Milling tool wear sample.
Tool blade image: 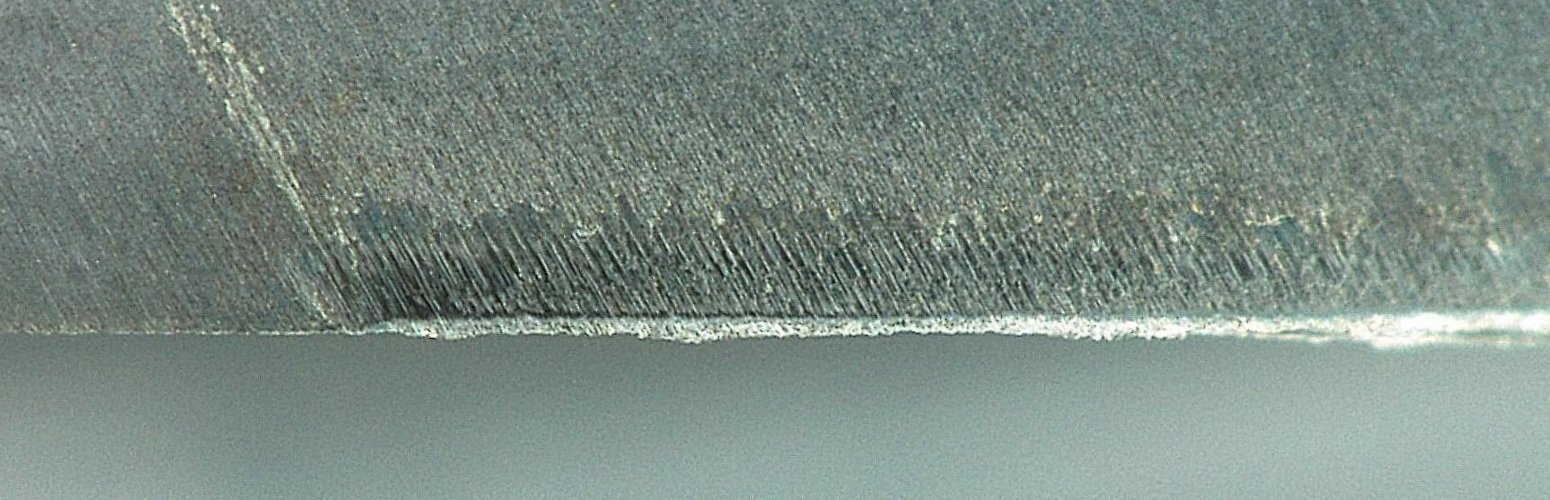
Chip image: 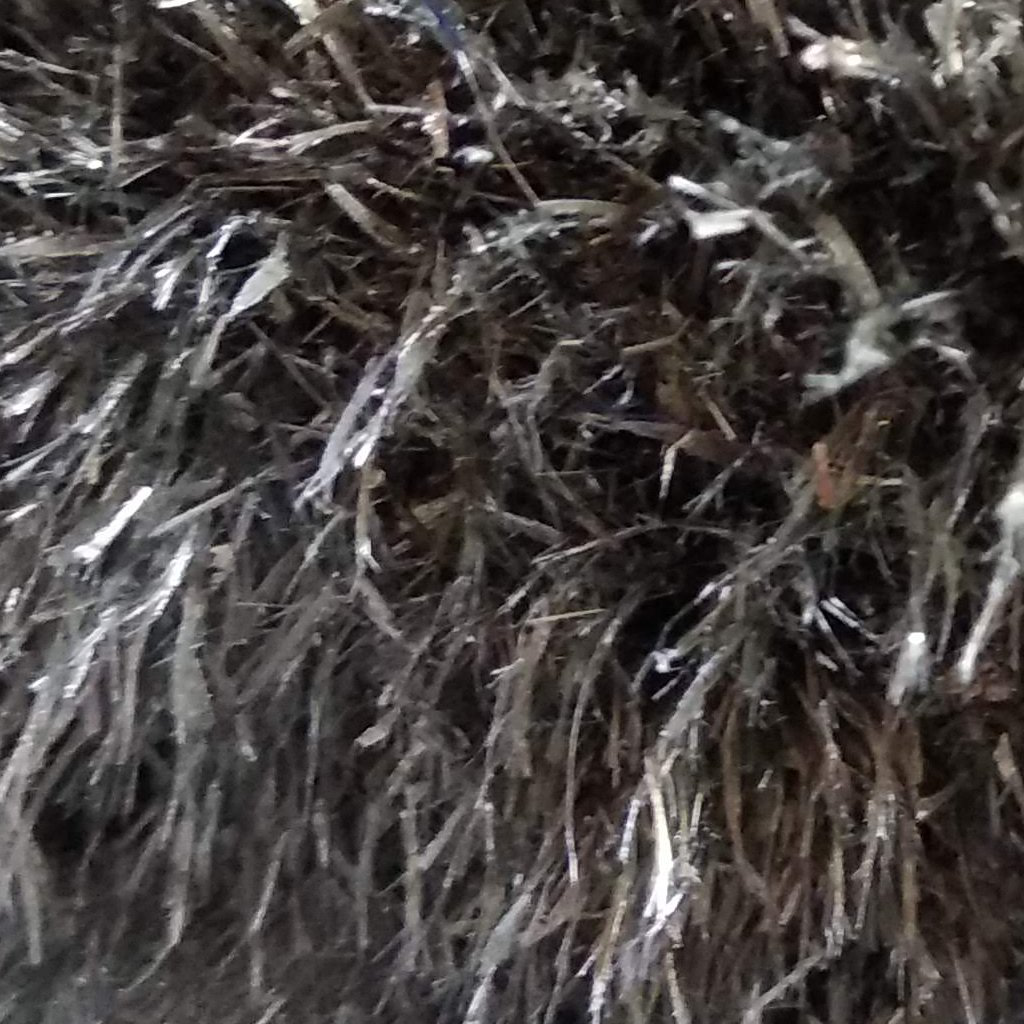
Workpiece image: 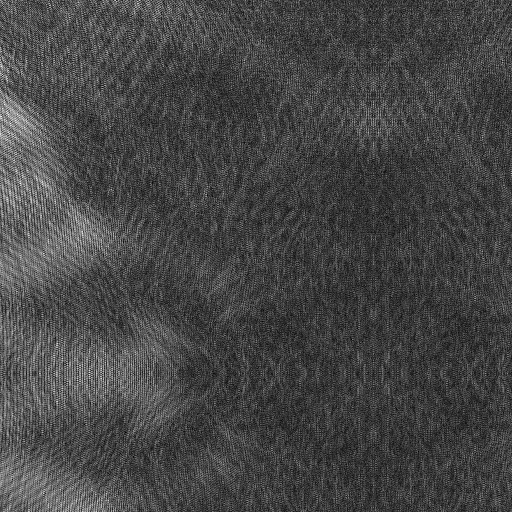
Tool wear state: sharp
Gaps: 8.36
Flank wear: 38.42
Overhang: 27.12
Force-signal Mel-spectrograms (X, Y, Z axes): 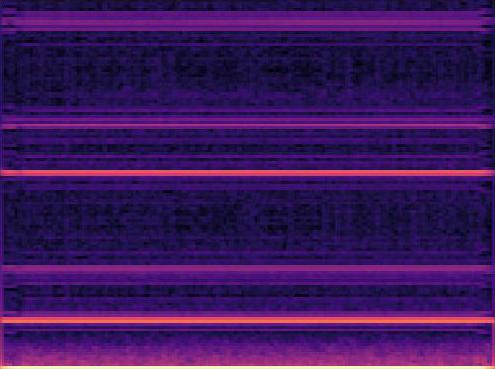 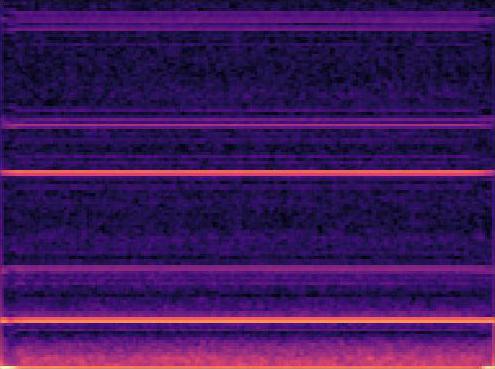 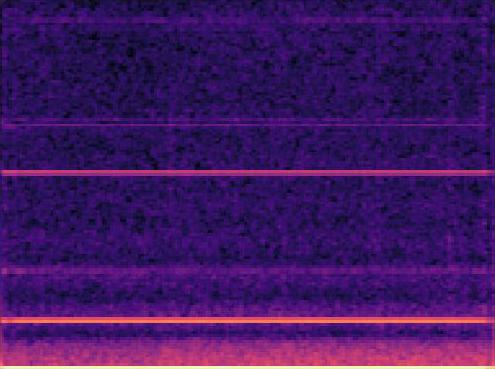
Force-signal scalograms (X, Y, Z axes): 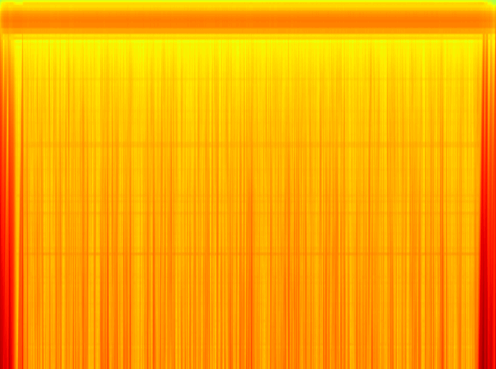 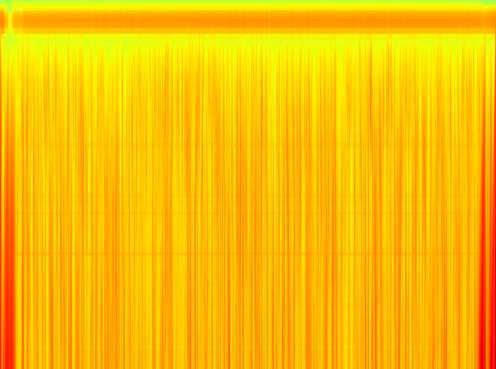 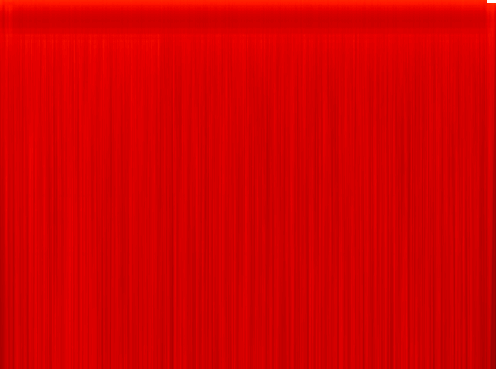
Force phase: initial_break_in_wear